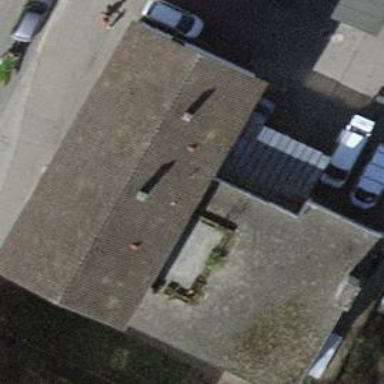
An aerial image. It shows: Beige apartment building with gabled roof made of brown roof tiles. The roof is oriented along the building.